Question:
In the above table I have messages where 2 users can be the sender or receiver.
I need to find the most resent message (from one userid say <PHONE>) from either situation (eg: sender_userid to receiver_userid ..or.. receiver_userid to sender_userid) and I'm struggling to write a SELECT query that can do that.
You will see in the image that both userid (members) have sent a message to each other. How can I select the most resent one. Remember there are many message between each of them.
I have tried the following query however it will return 2 messages where the user is the sender and receiver:
'''
SELECT sender_userid,receiver_userid,message,message_read,'datetime'
FROM (
SELECT sender_userid,receiver_userid,message,message_read,'datetime' FROM messages
WHERE (receiver_userid='<PHONE>' OR sender_userid='<PHONE>') AND friendship_status=1 AND receiver_history=1
ORDER BY message_read DESC, 'datetime' DESC
) AS MSG
GROUP BY receiver_userid;
'''
Is there a way to only get one message that is the most resent between the 2 members?
Note: I query needs to get many messages for this member with other members - so the results would be one message (most resent) from this user with potentially 25 other members.
---
Final SELECT:
'''
SELECT sender_userid,receiver_userid,message,message_read,'datetime'
FROM (
SELECT sender_userid,receiver_userid,message,message_read,'datetime' FROM messages
WHERE (receiver_userid='<PHONE>' OR sender_userid='<PHONE>') AND friendship_status=1 AND receiver_history=1
ORDER BY message_read DESC, 'datetime' DESC
) AS MSG
GROUP BY (sender_userid AND receiver_userid);
'''
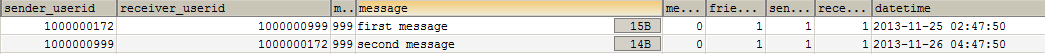
Answer: Try something like this:
Group by sender and reciever and then get maximum for the date-
'''
select max(datetime) as time LIMIT 1
....
GROUP BY (sender_userid AND receiver_userid) ORDER BY datetime
'''